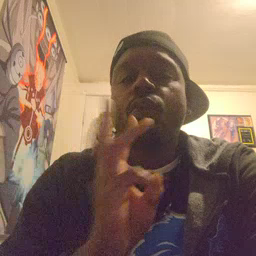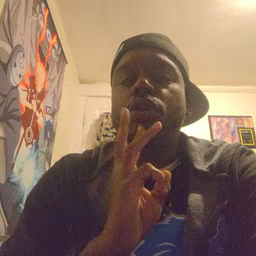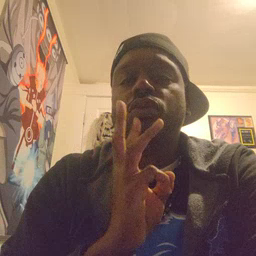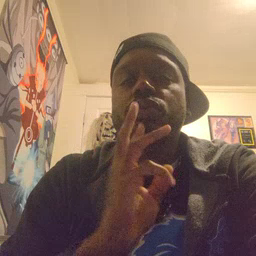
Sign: water